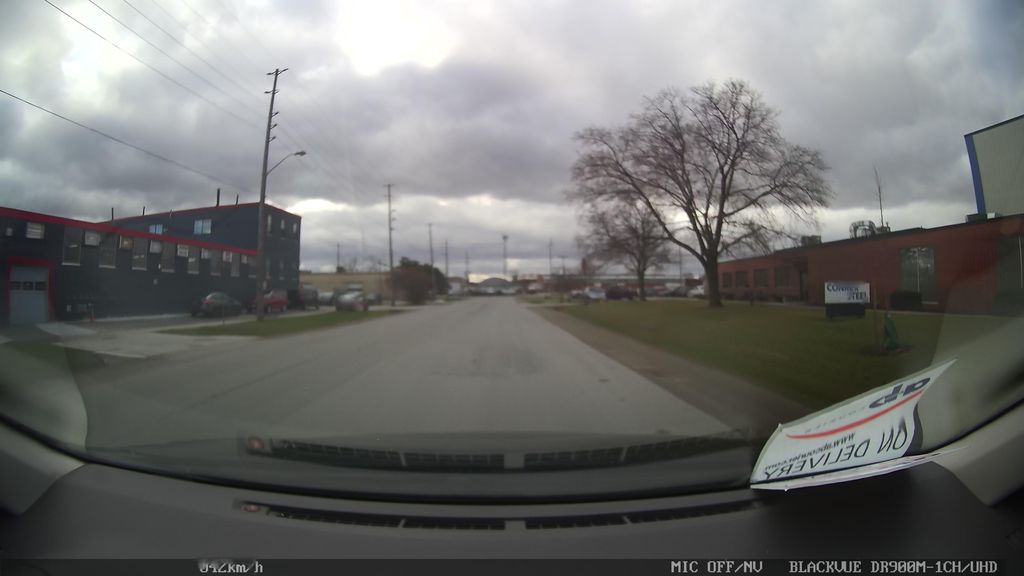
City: toronto